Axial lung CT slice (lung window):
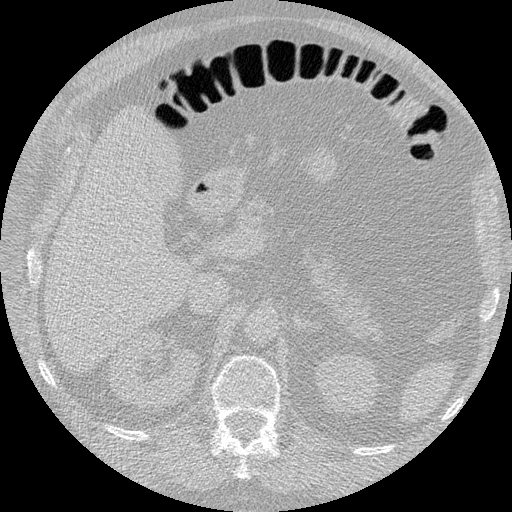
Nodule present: no